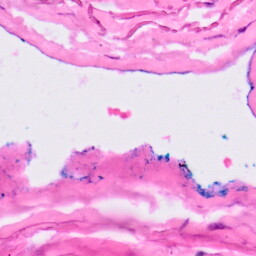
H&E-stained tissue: Lung